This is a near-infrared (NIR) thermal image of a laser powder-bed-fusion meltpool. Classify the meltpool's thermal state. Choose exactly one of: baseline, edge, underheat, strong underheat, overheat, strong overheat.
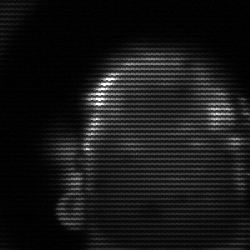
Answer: baseline